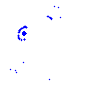
Particle: pion